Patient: sex M, age 61
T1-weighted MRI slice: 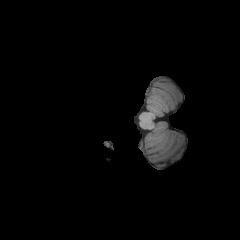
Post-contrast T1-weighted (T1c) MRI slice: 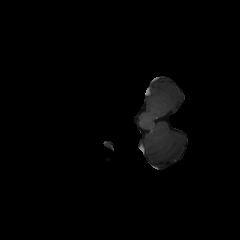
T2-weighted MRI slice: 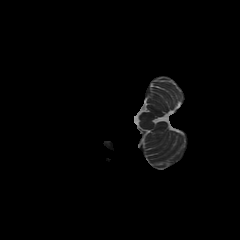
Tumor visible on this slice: no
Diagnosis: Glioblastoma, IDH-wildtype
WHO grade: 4